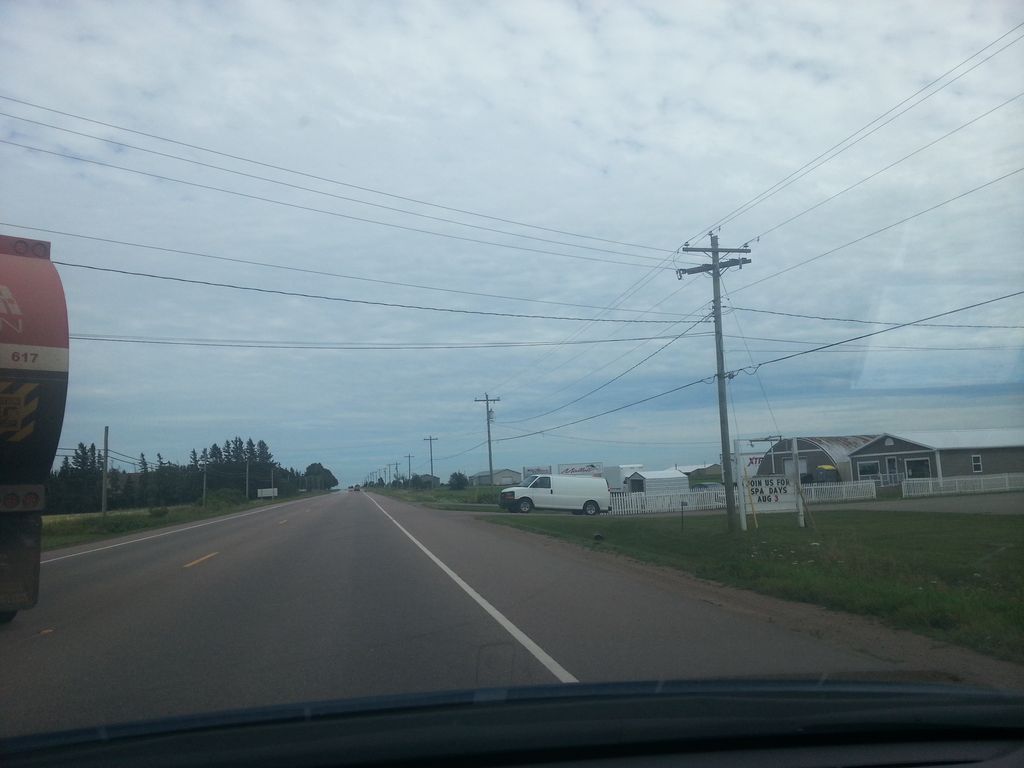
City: charlottetown